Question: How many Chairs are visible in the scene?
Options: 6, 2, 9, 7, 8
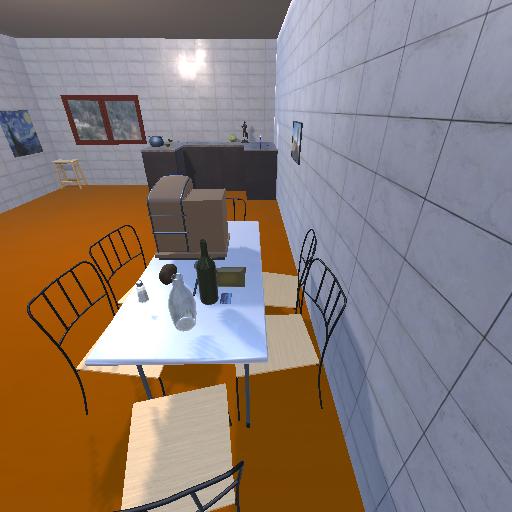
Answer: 6